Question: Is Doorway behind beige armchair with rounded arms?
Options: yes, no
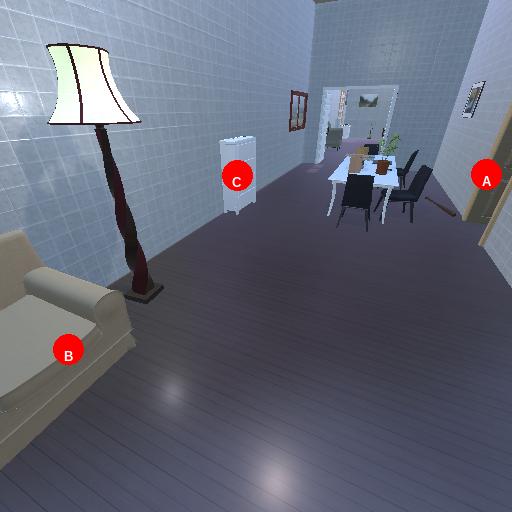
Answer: yes